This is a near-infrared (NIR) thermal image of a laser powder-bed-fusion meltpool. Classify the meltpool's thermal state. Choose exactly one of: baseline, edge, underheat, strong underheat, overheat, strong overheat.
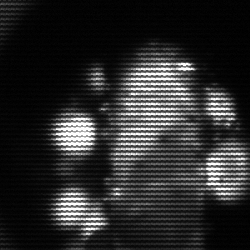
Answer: strong underheat